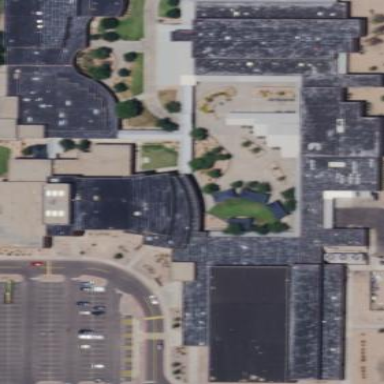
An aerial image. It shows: School building.